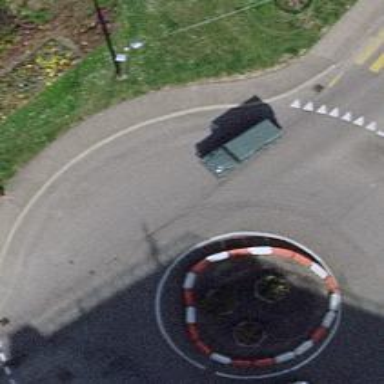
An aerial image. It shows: Tertiary road with asphalt surface leading to roundabout.